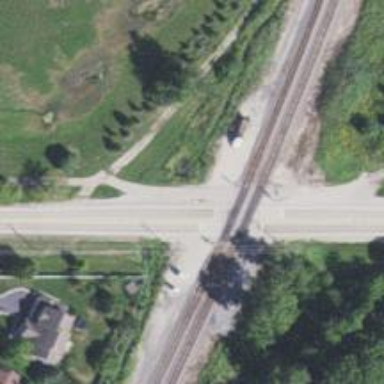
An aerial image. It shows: Crossing for the railway.